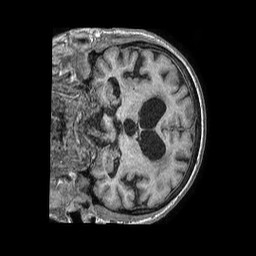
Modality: T1w
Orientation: coronal
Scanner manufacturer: philips
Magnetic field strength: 1.5 T
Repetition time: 0.007646 s
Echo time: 0.003478 s